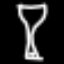
Label: hourglass